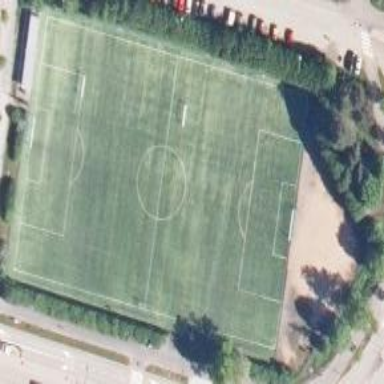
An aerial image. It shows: Soccer pitch with artificial turf for leisure sports activities.